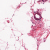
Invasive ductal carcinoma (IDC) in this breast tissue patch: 0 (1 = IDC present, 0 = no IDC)